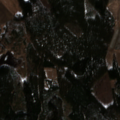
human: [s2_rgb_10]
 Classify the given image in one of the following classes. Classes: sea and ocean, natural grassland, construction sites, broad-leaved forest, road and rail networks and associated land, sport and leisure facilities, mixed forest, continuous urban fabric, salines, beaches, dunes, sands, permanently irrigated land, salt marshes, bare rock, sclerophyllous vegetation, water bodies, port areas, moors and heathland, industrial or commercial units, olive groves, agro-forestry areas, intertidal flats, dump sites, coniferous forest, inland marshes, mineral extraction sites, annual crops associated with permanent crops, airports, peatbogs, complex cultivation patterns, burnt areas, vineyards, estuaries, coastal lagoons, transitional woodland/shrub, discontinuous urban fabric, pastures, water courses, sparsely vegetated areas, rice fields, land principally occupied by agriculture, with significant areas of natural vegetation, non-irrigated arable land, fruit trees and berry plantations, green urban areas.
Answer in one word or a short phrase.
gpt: non-irrigated arable land, coniferous forest, mixed forest, transitional woodland/shrub